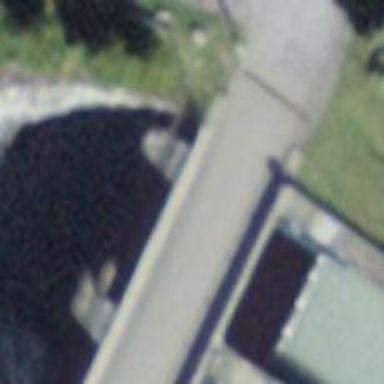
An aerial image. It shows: Residential road crossing bridge over weir.